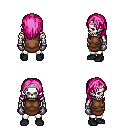
a pixel art fantasy rpg character, male body template, skeleton, brown tunic, white pants, pink long hairstyle, silver tiara, metal gloves, black shoes, four views (front, back, left, right), 2x2 character sprite sheet, small pixel art, hard edges, no anti-aliasing